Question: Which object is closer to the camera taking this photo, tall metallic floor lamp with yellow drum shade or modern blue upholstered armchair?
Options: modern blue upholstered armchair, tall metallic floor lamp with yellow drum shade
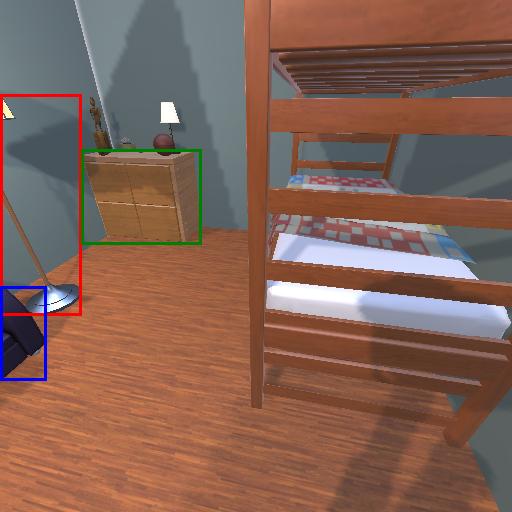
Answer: modern blue upholstered armchair